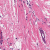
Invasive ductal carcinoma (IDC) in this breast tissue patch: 0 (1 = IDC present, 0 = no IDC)